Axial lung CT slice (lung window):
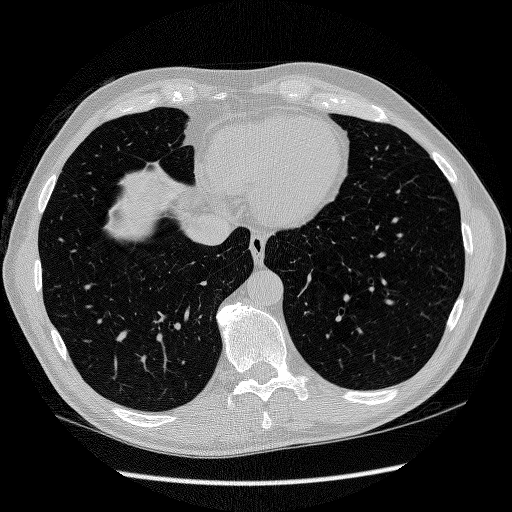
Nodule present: no